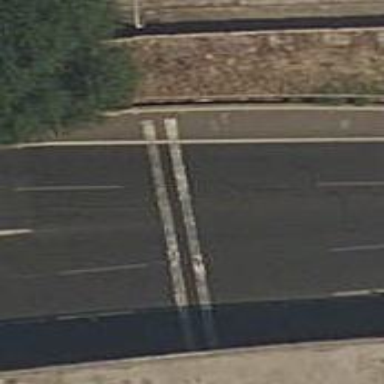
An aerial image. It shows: Traffic calming measure in place: rumble strips.